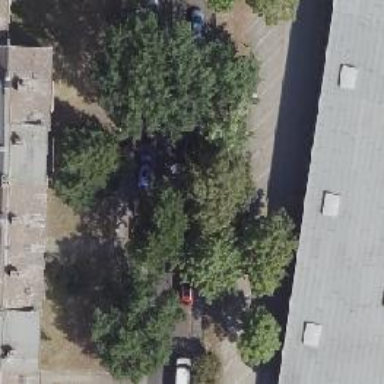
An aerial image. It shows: There is parking obstacle present.